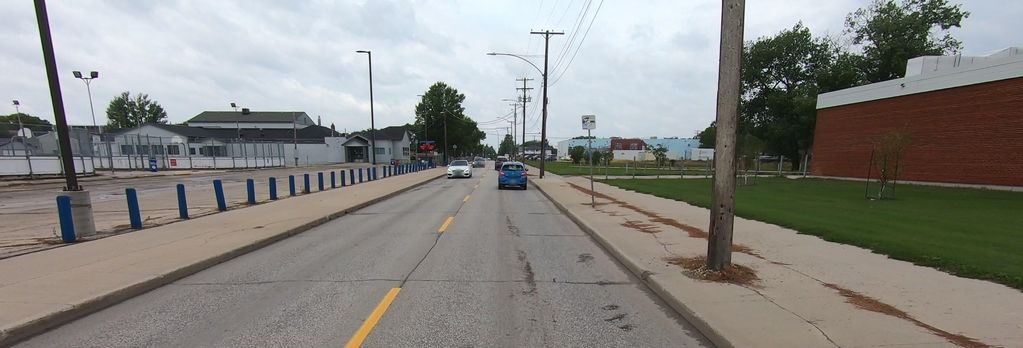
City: winnipeg